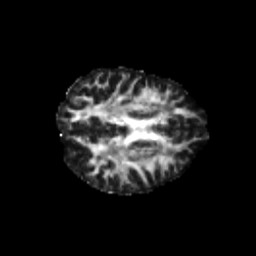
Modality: FA
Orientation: axial
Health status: healthy
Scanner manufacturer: philips
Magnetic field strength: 3 T
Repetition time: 6.964 s
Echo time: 0.092 s